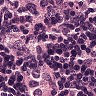
Metastatic tissue present: yes